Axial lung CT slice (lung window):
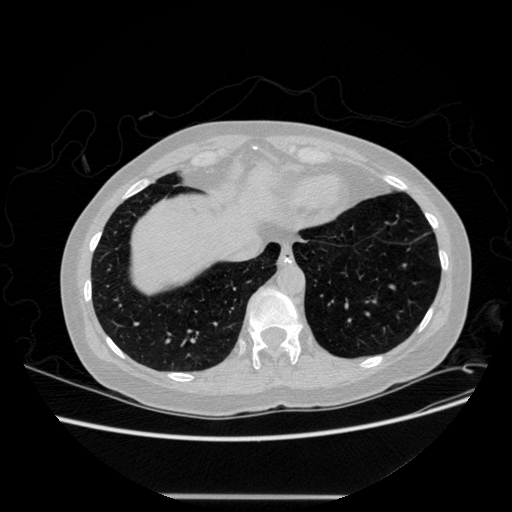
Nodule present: no